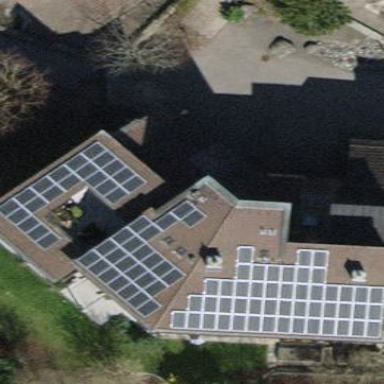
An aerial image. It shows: Solar power generator composed of 21 photovoltaic solar panels.